Question: I use an image view:
'''
@IBOutlet weak var imageView: UIImageView!
'''
to paint an image and also another image which has been rotated. It turns out that the rotated image has very bad quality. In the following image the glasses in the yellow box are not rotated. The glasses in the red box are rotated by 4.39 degrees.

Here is the code I use to draw the glasses:
'''
UIGraphicsBeginImageContext(imageView.image!.size)
imageView.image!.drawInRect(CGRectMake(0, 0, imageView.image!.size.width, imageView.image!.size.height))
var drawCtxt = UIGraphicsGetCurrentContext()
var glassImage = UIImage(named: "glasses.png")
let yellowRect = CGRect(...)
CGContextSetStrokeColorWithColor(drawCtxt, UIColor.yellowColor().CGColor)
CGContextStrokeRect(drawCtxt, yellowRect)
CGContextDrawImage(drawCtxt, yellowRect, glassImage!.CGImage)
// paint the rotated glasses in the red square
CGContextSaveGState(drawCtxt)
CGContextTranslateCTM(drawCtxt, centerX, centerY)
CGContextRotateCTM(drawCtxt, 4.398 * CGFloat(M_PI) / 180)
var newRect = yellowRect
newRect.origin.x = -newRect.size.width / 2
newRect.origin.y = -newRect.size.height / 2
CGContextAddRect(drawCtxt, newRect)
CGContextSetStrokeColorWithColor(drawCtxt, UIColor.redColor().CGColor)
CGContextSetLineWidth(drawCtxt, 1)
// draw the red rect
CGContextStrokeRect(drawCtxt, newRect)
// draw the image
CGContextDrawImage(drawCtxt, newRect, glassImage!.CGImage)
CGContextRestoreGState(drawCtxt)
'''
How can I rotate and paint the glasses without losing quality or get a distorted image?
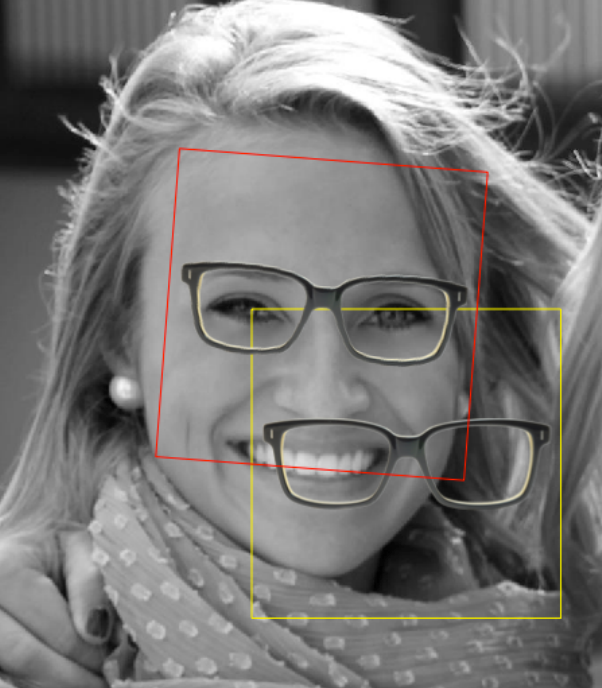
Answer: You should use <URL>.
See this note on 'UIGraphicsBeginImageContext()':
> This function is equivalent to calling the UIGraphicsBeginImageContextWithOptions function with the opaque parameter set to NO and a scale factor of 1.0.